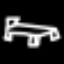
Label: bed